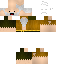
A male human skin with medium skin, wearing brown long hair dressed in a blue tshirt and black shorts, featuring a closed mouth.